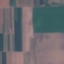
Land use / land cover class: AnnualCrop